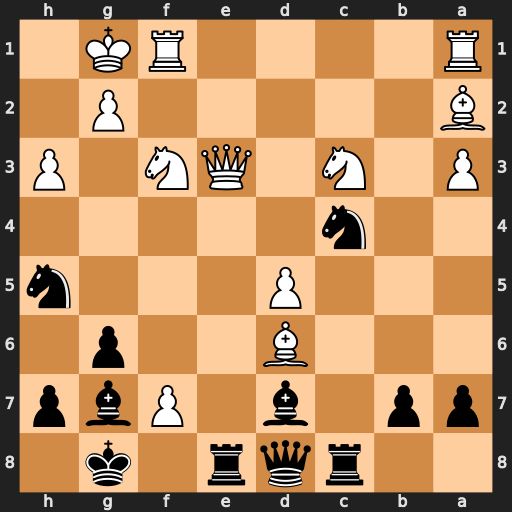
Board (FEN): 2rqr1k1/pp1b1Pbp/3B2p1/3P3n/2n5/P1N1QN1P/B5P1/R4RK1
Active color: b
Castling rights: -
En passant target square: -
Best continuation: Kxf7 Ne5+ Kg8 Bxc4 Rxc4